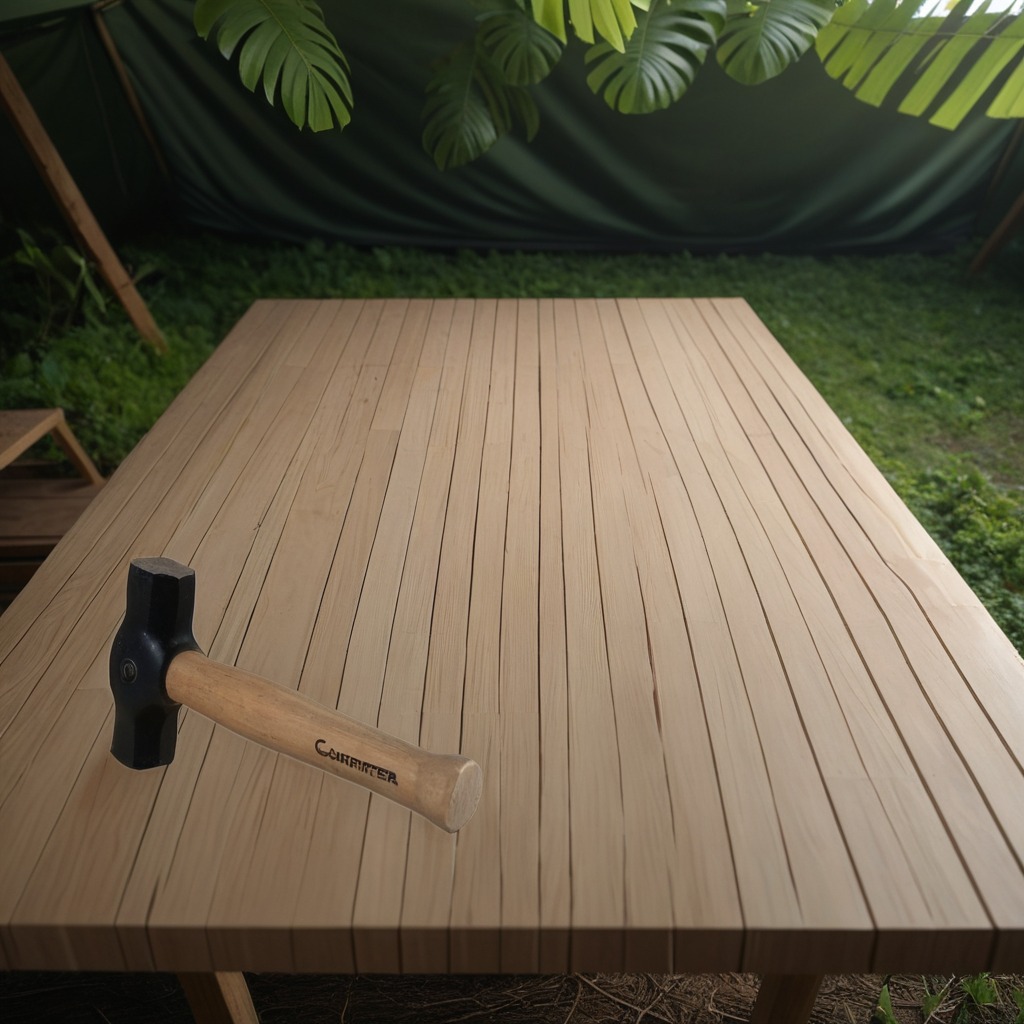
A hammer is lying on a wooden table inside a jungle field workshop tent.